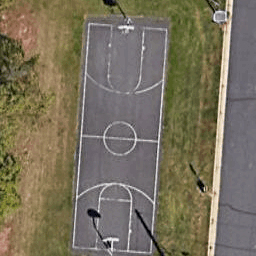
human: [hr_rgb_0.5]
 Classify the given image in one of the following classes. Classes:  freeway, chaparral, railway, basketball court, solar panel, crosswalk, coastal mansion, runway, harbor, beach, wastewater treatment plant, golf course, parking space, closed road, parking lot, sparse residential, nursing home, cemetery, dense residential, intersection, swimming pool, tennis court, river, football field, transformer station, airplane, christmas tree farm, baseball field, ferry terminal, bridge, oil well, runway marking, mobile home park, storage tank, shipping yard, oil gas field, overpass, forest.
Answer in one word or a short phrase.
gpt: basketball court